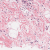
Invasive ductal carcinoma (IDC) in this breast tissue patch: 0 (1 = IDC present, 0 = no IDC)